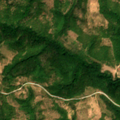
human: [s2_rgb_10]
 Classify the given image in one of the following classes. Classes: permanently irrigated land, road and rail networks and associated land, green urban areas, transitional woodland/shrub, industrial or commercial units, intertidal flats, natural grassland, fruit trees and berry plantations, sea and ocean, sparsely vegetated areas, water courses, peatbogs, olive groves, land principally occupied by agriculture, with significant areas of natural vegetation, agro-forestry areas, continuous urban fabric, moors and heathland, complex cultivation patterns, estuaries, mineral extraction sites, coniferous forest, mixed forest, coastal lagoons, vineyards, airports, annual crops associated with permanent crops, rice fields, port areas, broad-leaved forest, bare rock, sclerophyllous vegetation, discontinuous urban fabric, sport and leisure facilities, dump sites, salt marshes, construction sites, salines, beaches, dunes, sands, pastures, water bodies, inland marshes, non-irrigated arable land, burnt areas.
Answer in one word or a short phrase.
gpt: land principally occupied by agriculture, with significant areas of natural vegetation, broad-leaved forest